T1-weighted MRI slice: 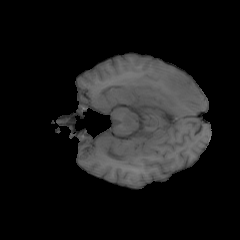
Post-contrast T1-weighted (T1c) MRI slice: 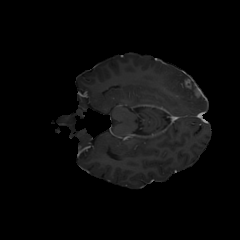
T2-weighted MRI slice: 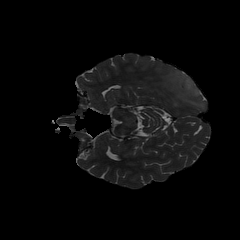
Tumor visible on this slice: yes